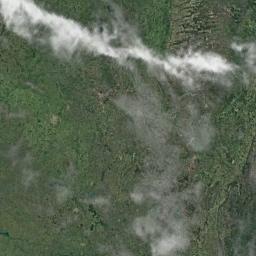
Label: cloud